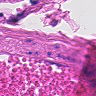
Metastatic tissue present: no